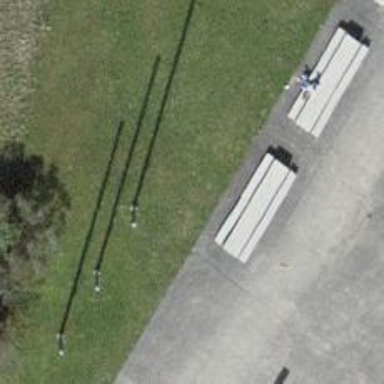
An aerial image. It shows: Outdoor seating area for leisure land.